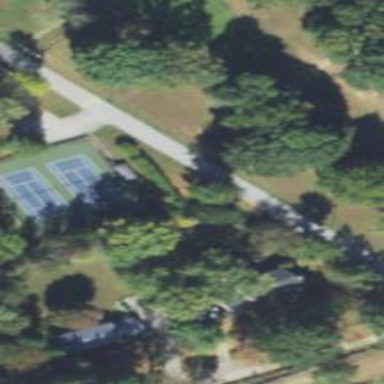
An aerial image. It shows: Tennis court on the leisure land pitch.